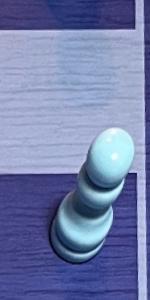
Label: Pawn_White